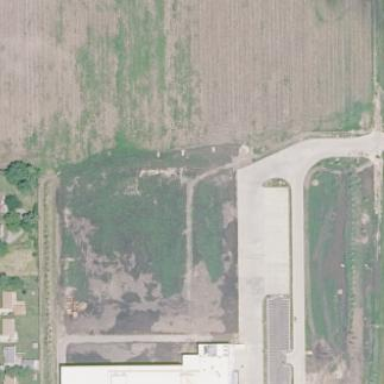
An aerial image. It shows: Warehouse.